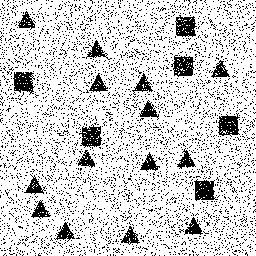
Squares: 6
Triangles: 14
Stars: 0
Total shapes: 20